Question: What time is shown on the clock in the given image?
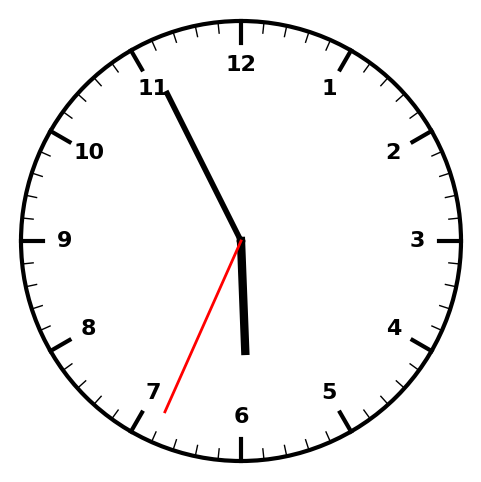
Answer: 05:55:34